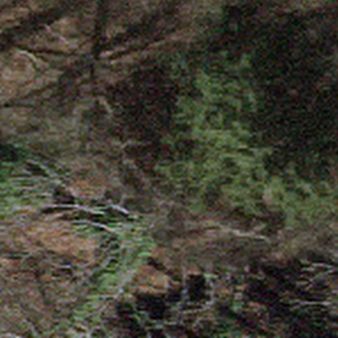
Label: other